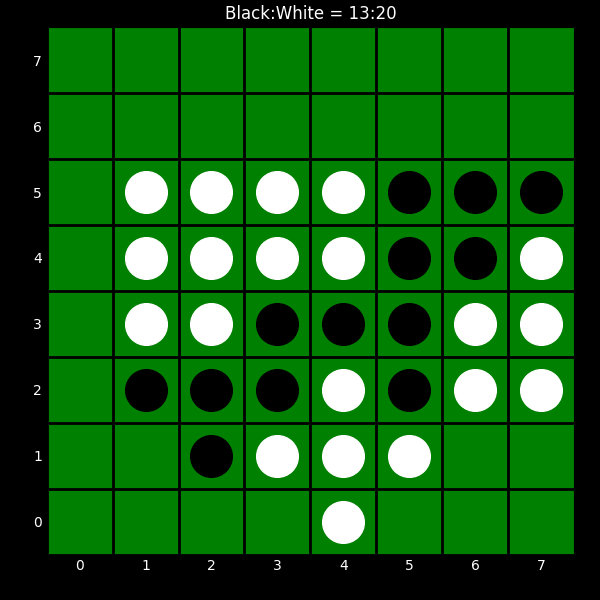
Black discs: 13
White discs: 20